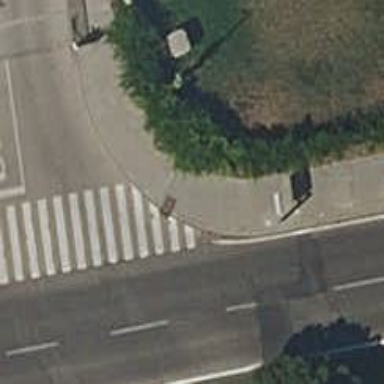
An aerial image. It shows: Sidewalk made of paving stones.